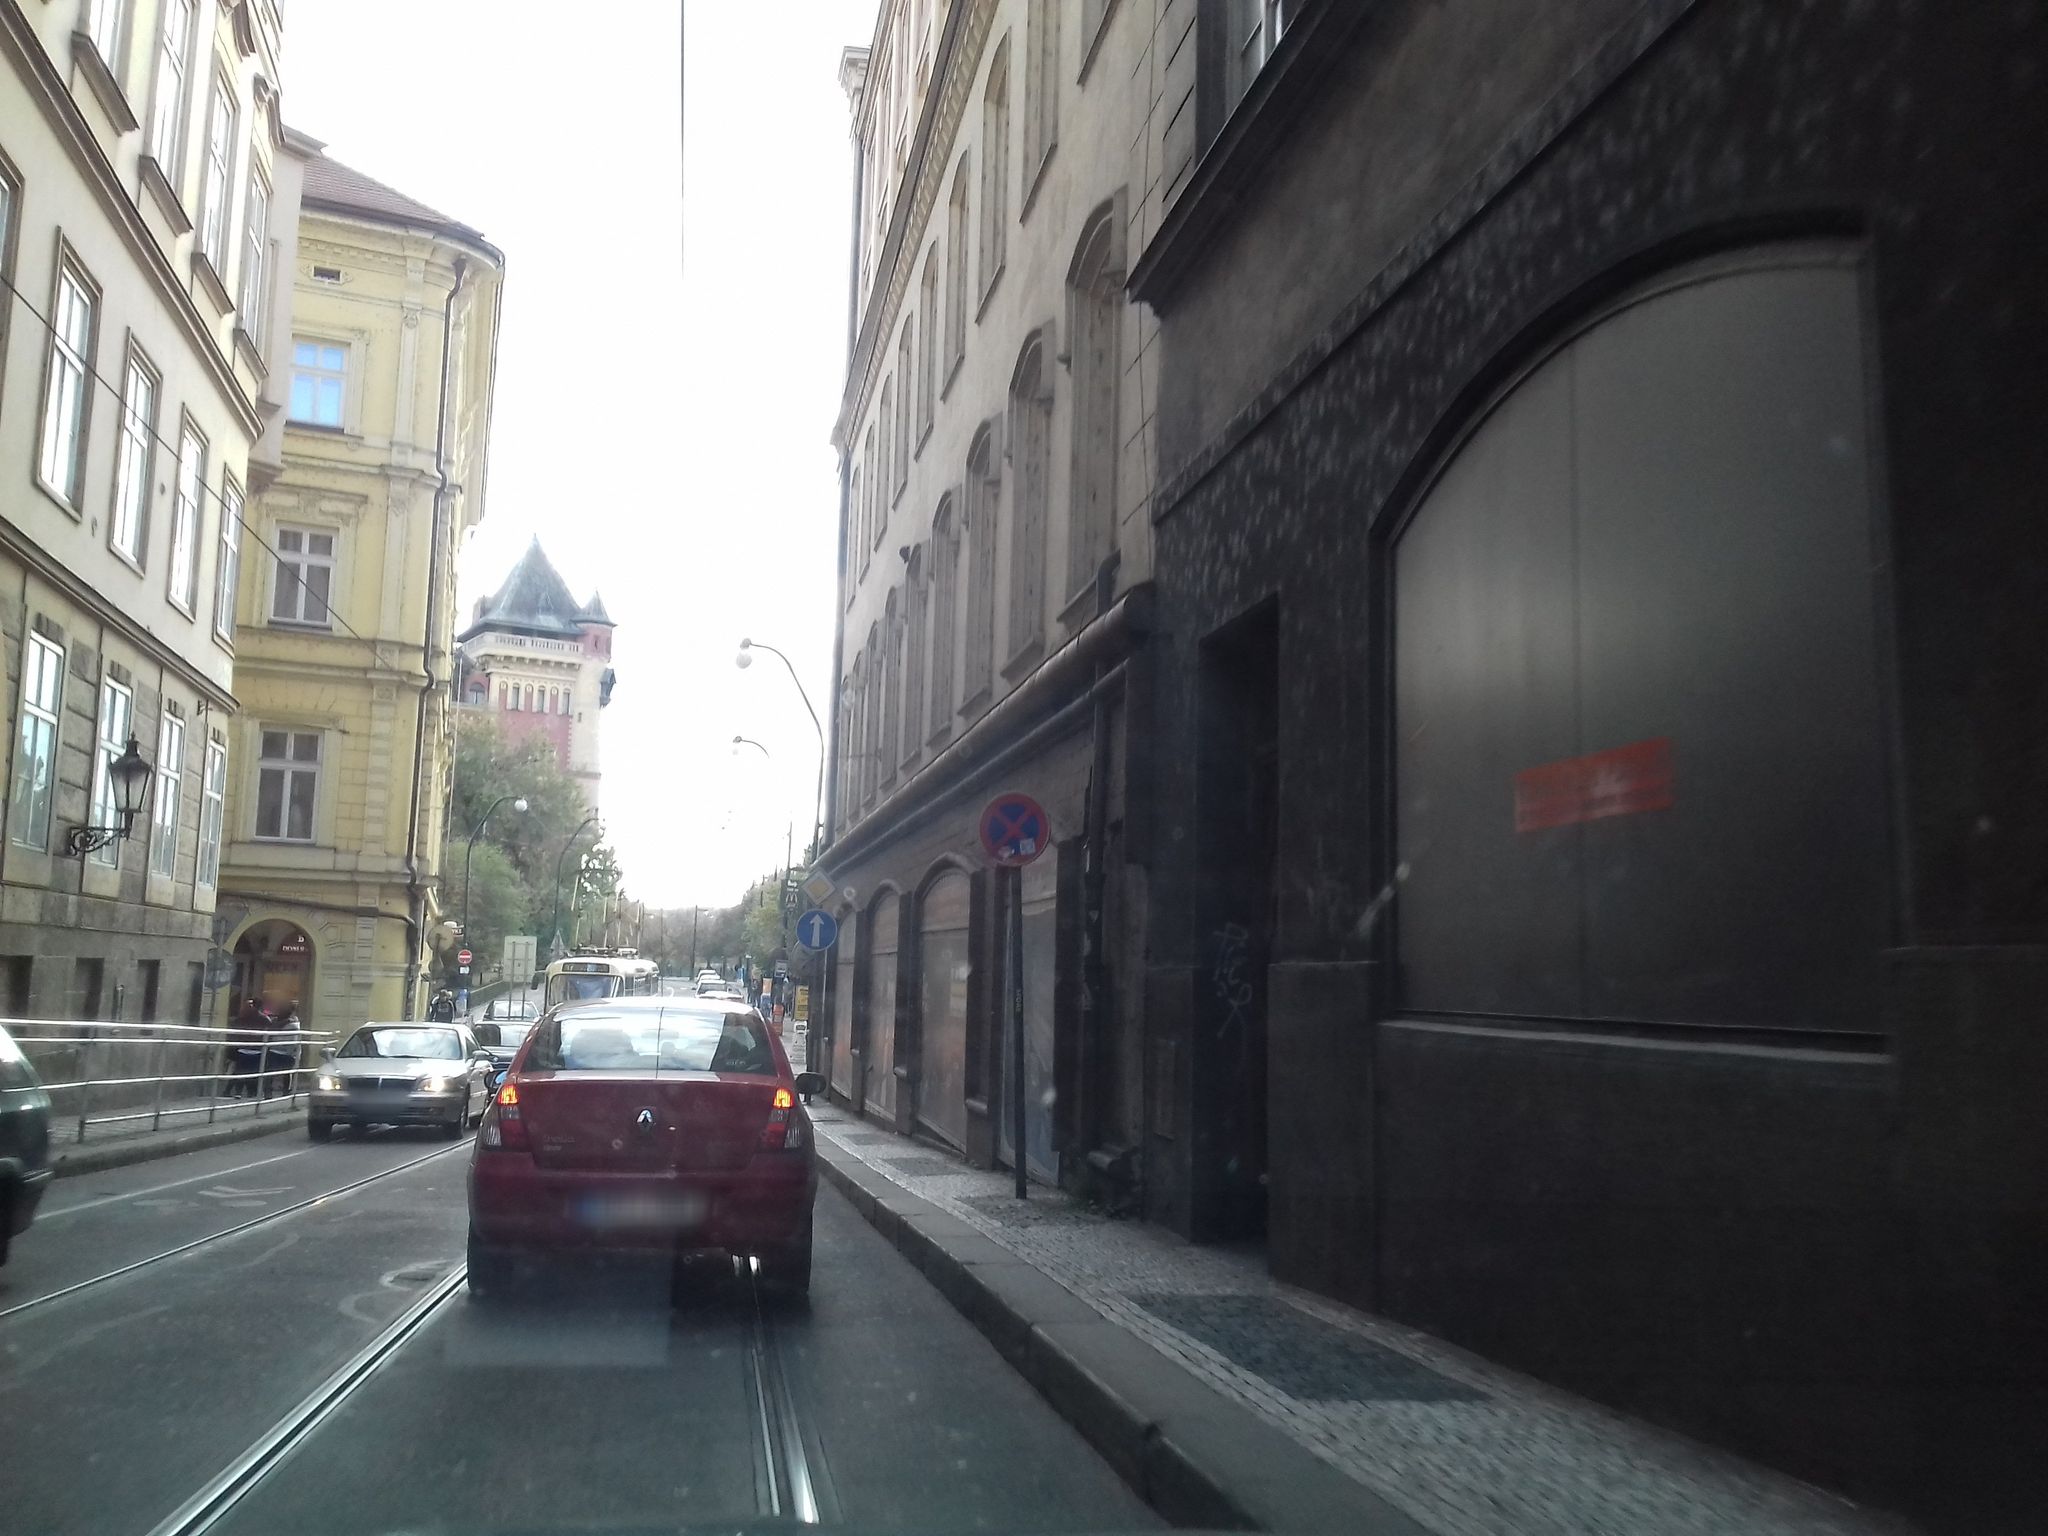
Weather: clear
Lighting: day
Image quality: good
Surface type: driving surface
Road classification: secondary
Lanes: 1
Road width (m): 1.0
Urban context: urban centre
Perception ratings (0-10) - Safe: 6.38, Lively: 7.95, Beautiful: 6.87, Boring: 2.02, Depressing: 6.18, Wealthy: 7.86